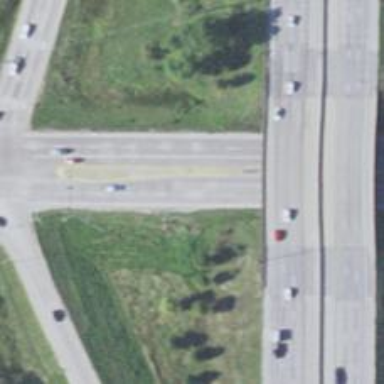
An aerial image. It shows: Trunk highway.